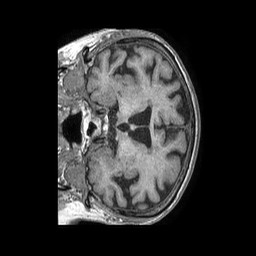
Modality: T1w
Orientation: coronal
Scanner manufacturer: philips
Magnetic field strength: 1.5 T
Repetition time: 0.007903 s
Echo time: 0.003655 s